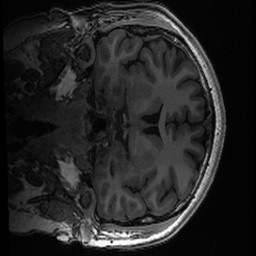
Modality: T1w
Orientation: coronal